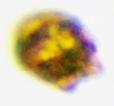
Label: Akashiwo